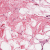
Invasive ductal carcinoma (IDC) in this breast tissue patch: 0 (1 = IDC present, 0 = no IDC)